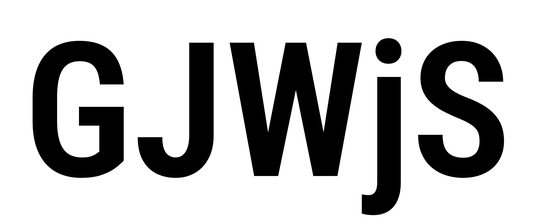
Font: Roboto_Condensed_SemiBold